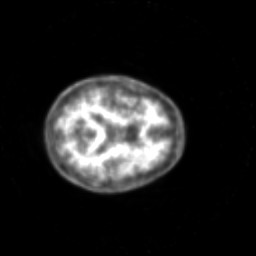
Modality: PET
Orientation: axial
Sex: female
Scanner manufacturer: siemens